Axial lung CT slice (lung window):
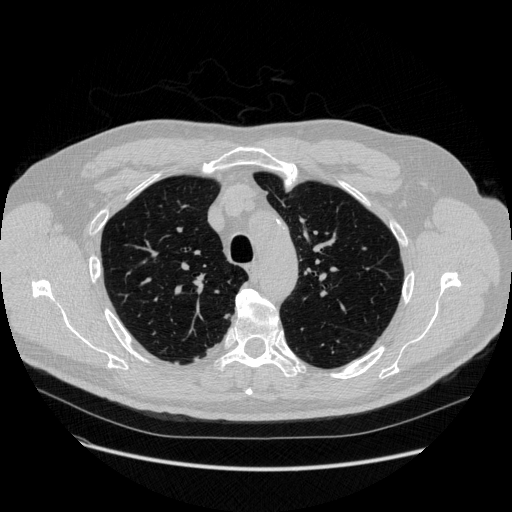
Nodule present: yes
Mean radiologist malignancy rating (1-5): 2.667